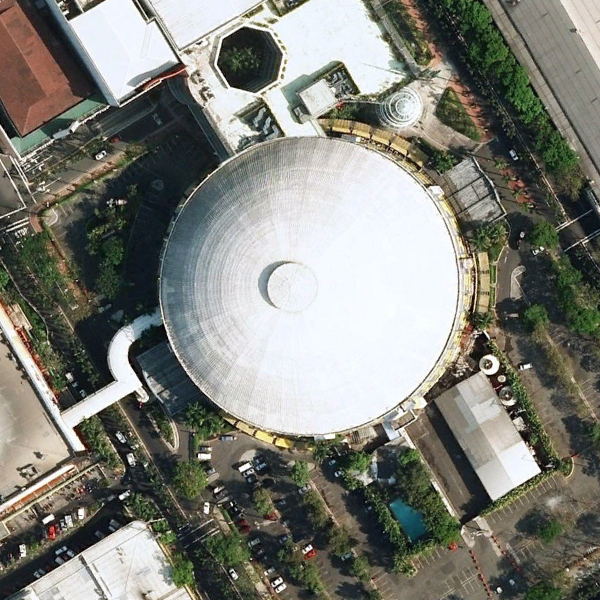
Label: Center